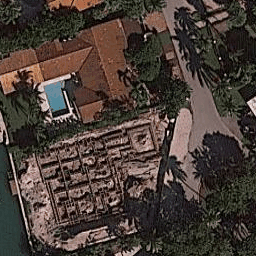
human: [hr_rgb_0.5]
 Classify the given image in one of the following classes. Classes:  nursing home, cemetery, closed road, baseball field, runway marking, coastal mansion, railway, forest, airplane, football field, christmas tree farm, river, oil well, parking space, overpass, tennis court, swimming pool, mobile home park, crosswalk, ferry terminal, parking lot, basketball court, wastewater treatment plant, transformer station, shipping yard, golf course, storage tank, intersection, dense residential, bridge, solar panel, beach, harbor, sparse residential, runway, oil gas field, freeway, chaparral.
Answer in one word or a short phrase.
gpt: coastal mansion